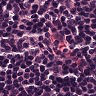
Metastatic tissue present: no